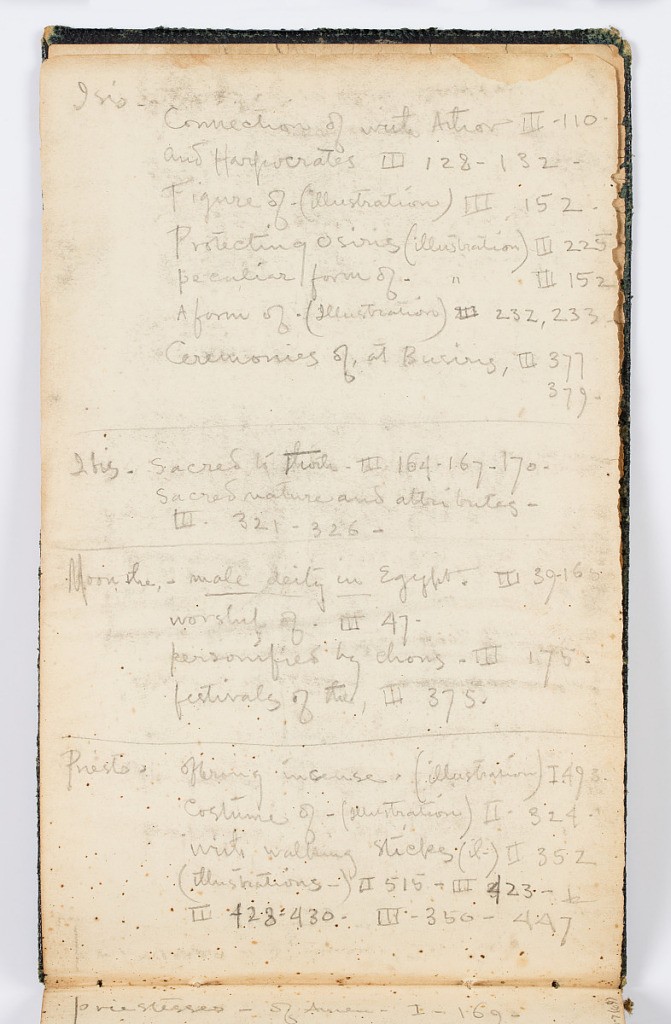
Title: Sketchbook Page: Isis
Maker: Kenyon Cox, American, 1856–1919
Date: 1883
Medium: Graphite on paper
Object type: Sketchbook folio
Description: Recto: List of citations related to Isis and priests.
Verso: Sketch of Isis, holding a staff, with citations below.